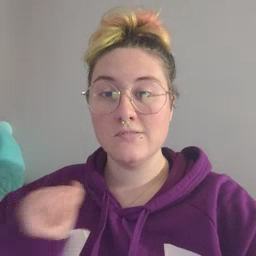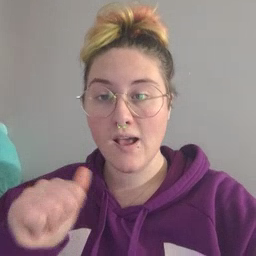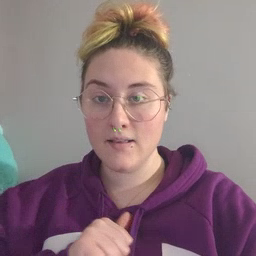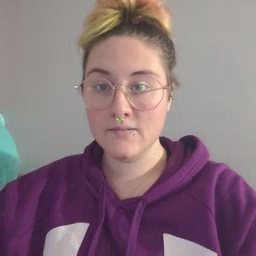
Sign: jacket